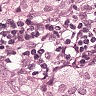
Metastatic tissue present: yes